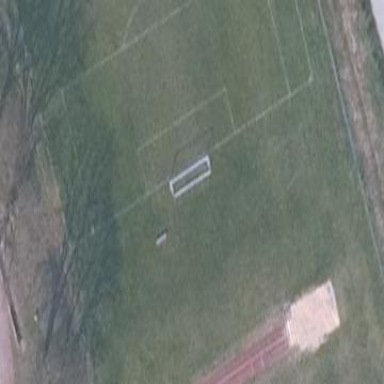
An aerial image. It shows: Soccer pitch for outdoor sports and leisure activities.